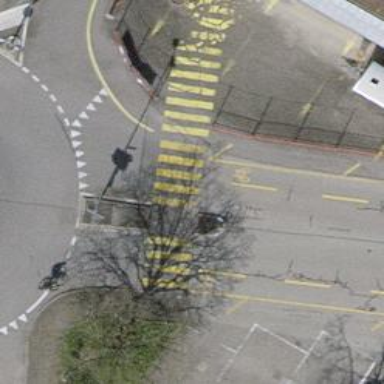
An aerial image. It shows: Marked crossing with pedestrian island.